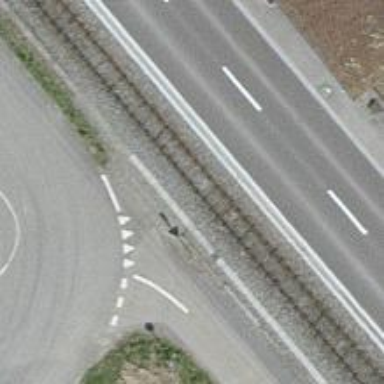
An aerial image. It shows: Uncontrolled railway crossing.